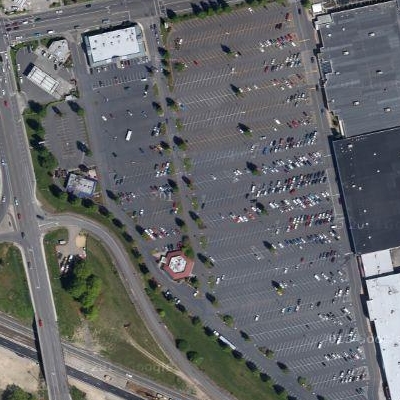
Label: Parking